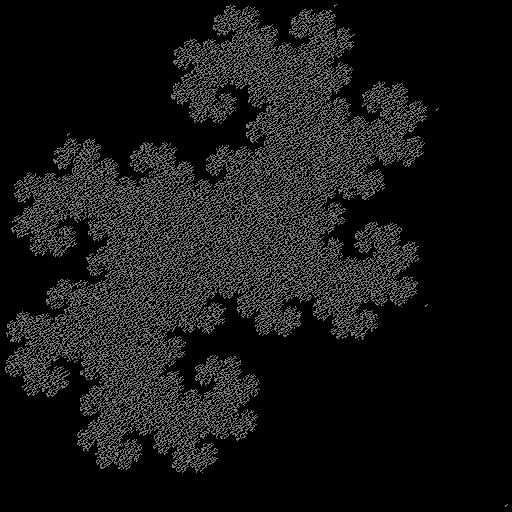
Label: dragon_curve